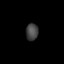
Tissue: prostate
Cell type: T cells
Senescence score: 0.6974
Nuclear area (px): 199
Mean DAPI intensity: 68.92